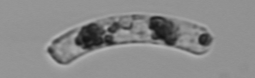
Label: Guinardia_striata